Field crop: maize
Growth stage: 2
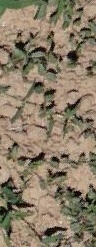
Species: convolvulus